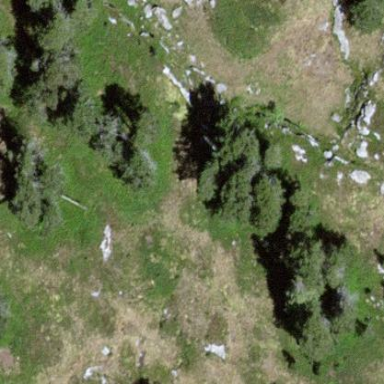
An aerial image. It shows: Area covered in scrub vegetation.